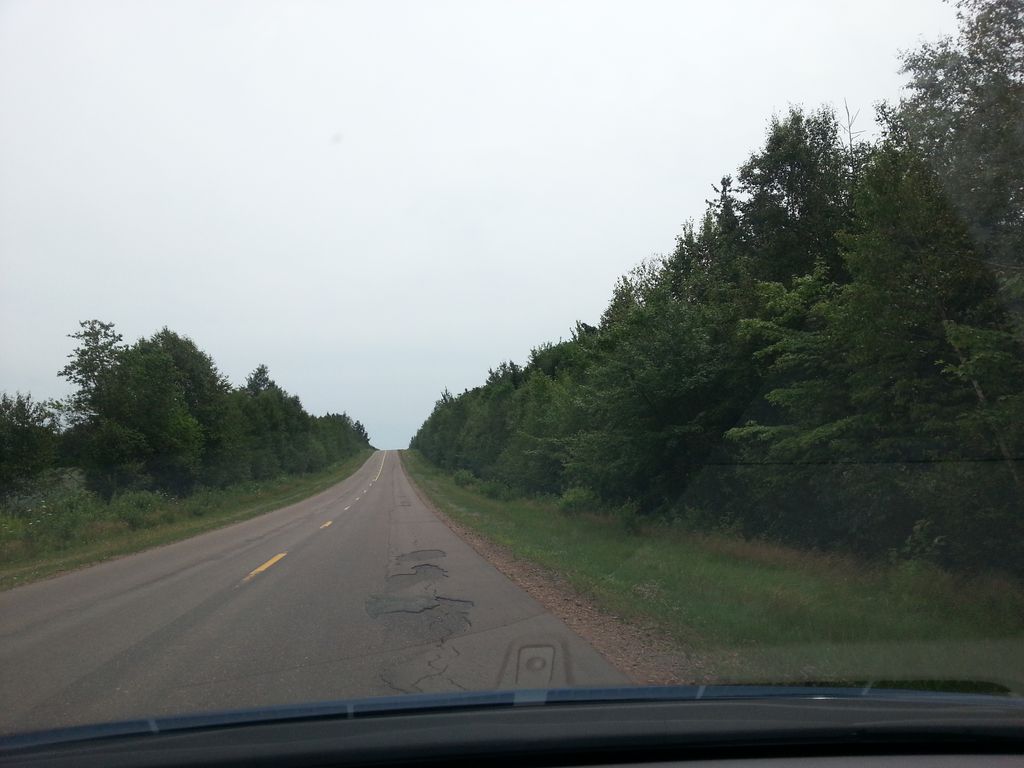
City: charlottetown